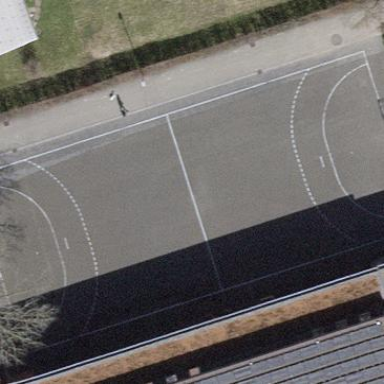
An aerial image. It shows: Asphalt handball pitch for leisure sports activities.